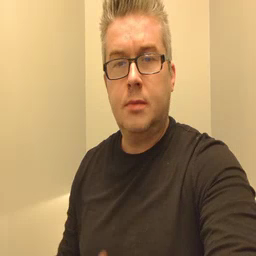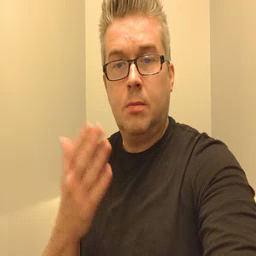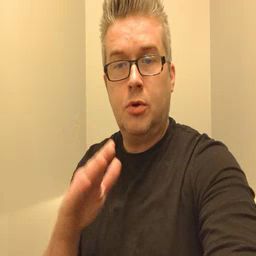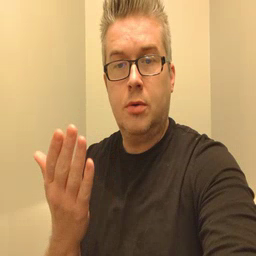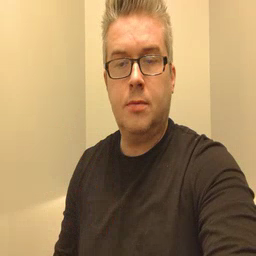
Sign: book